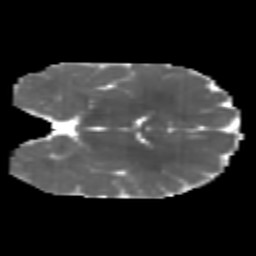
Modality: MD
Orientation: coronal
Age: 6
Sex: male
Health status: healthy